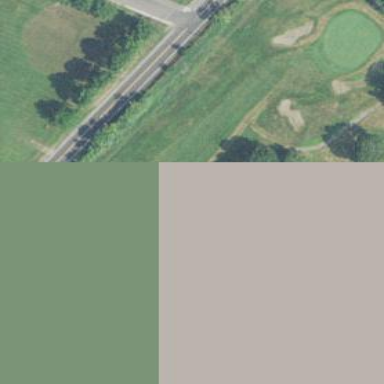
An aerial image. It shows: Golf fairway surrounded by grass.